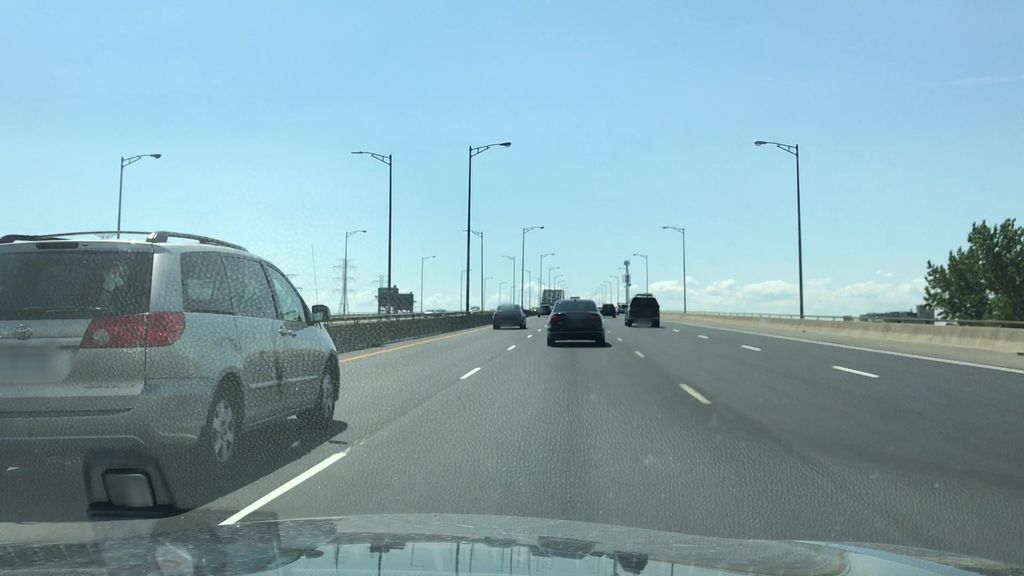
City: hamilton